Interaction volume radius: 5 \u00c5
Interaction volume height: 20 \u00c5
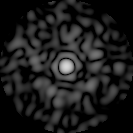
Disorder parameter: 0.8475